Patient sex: M
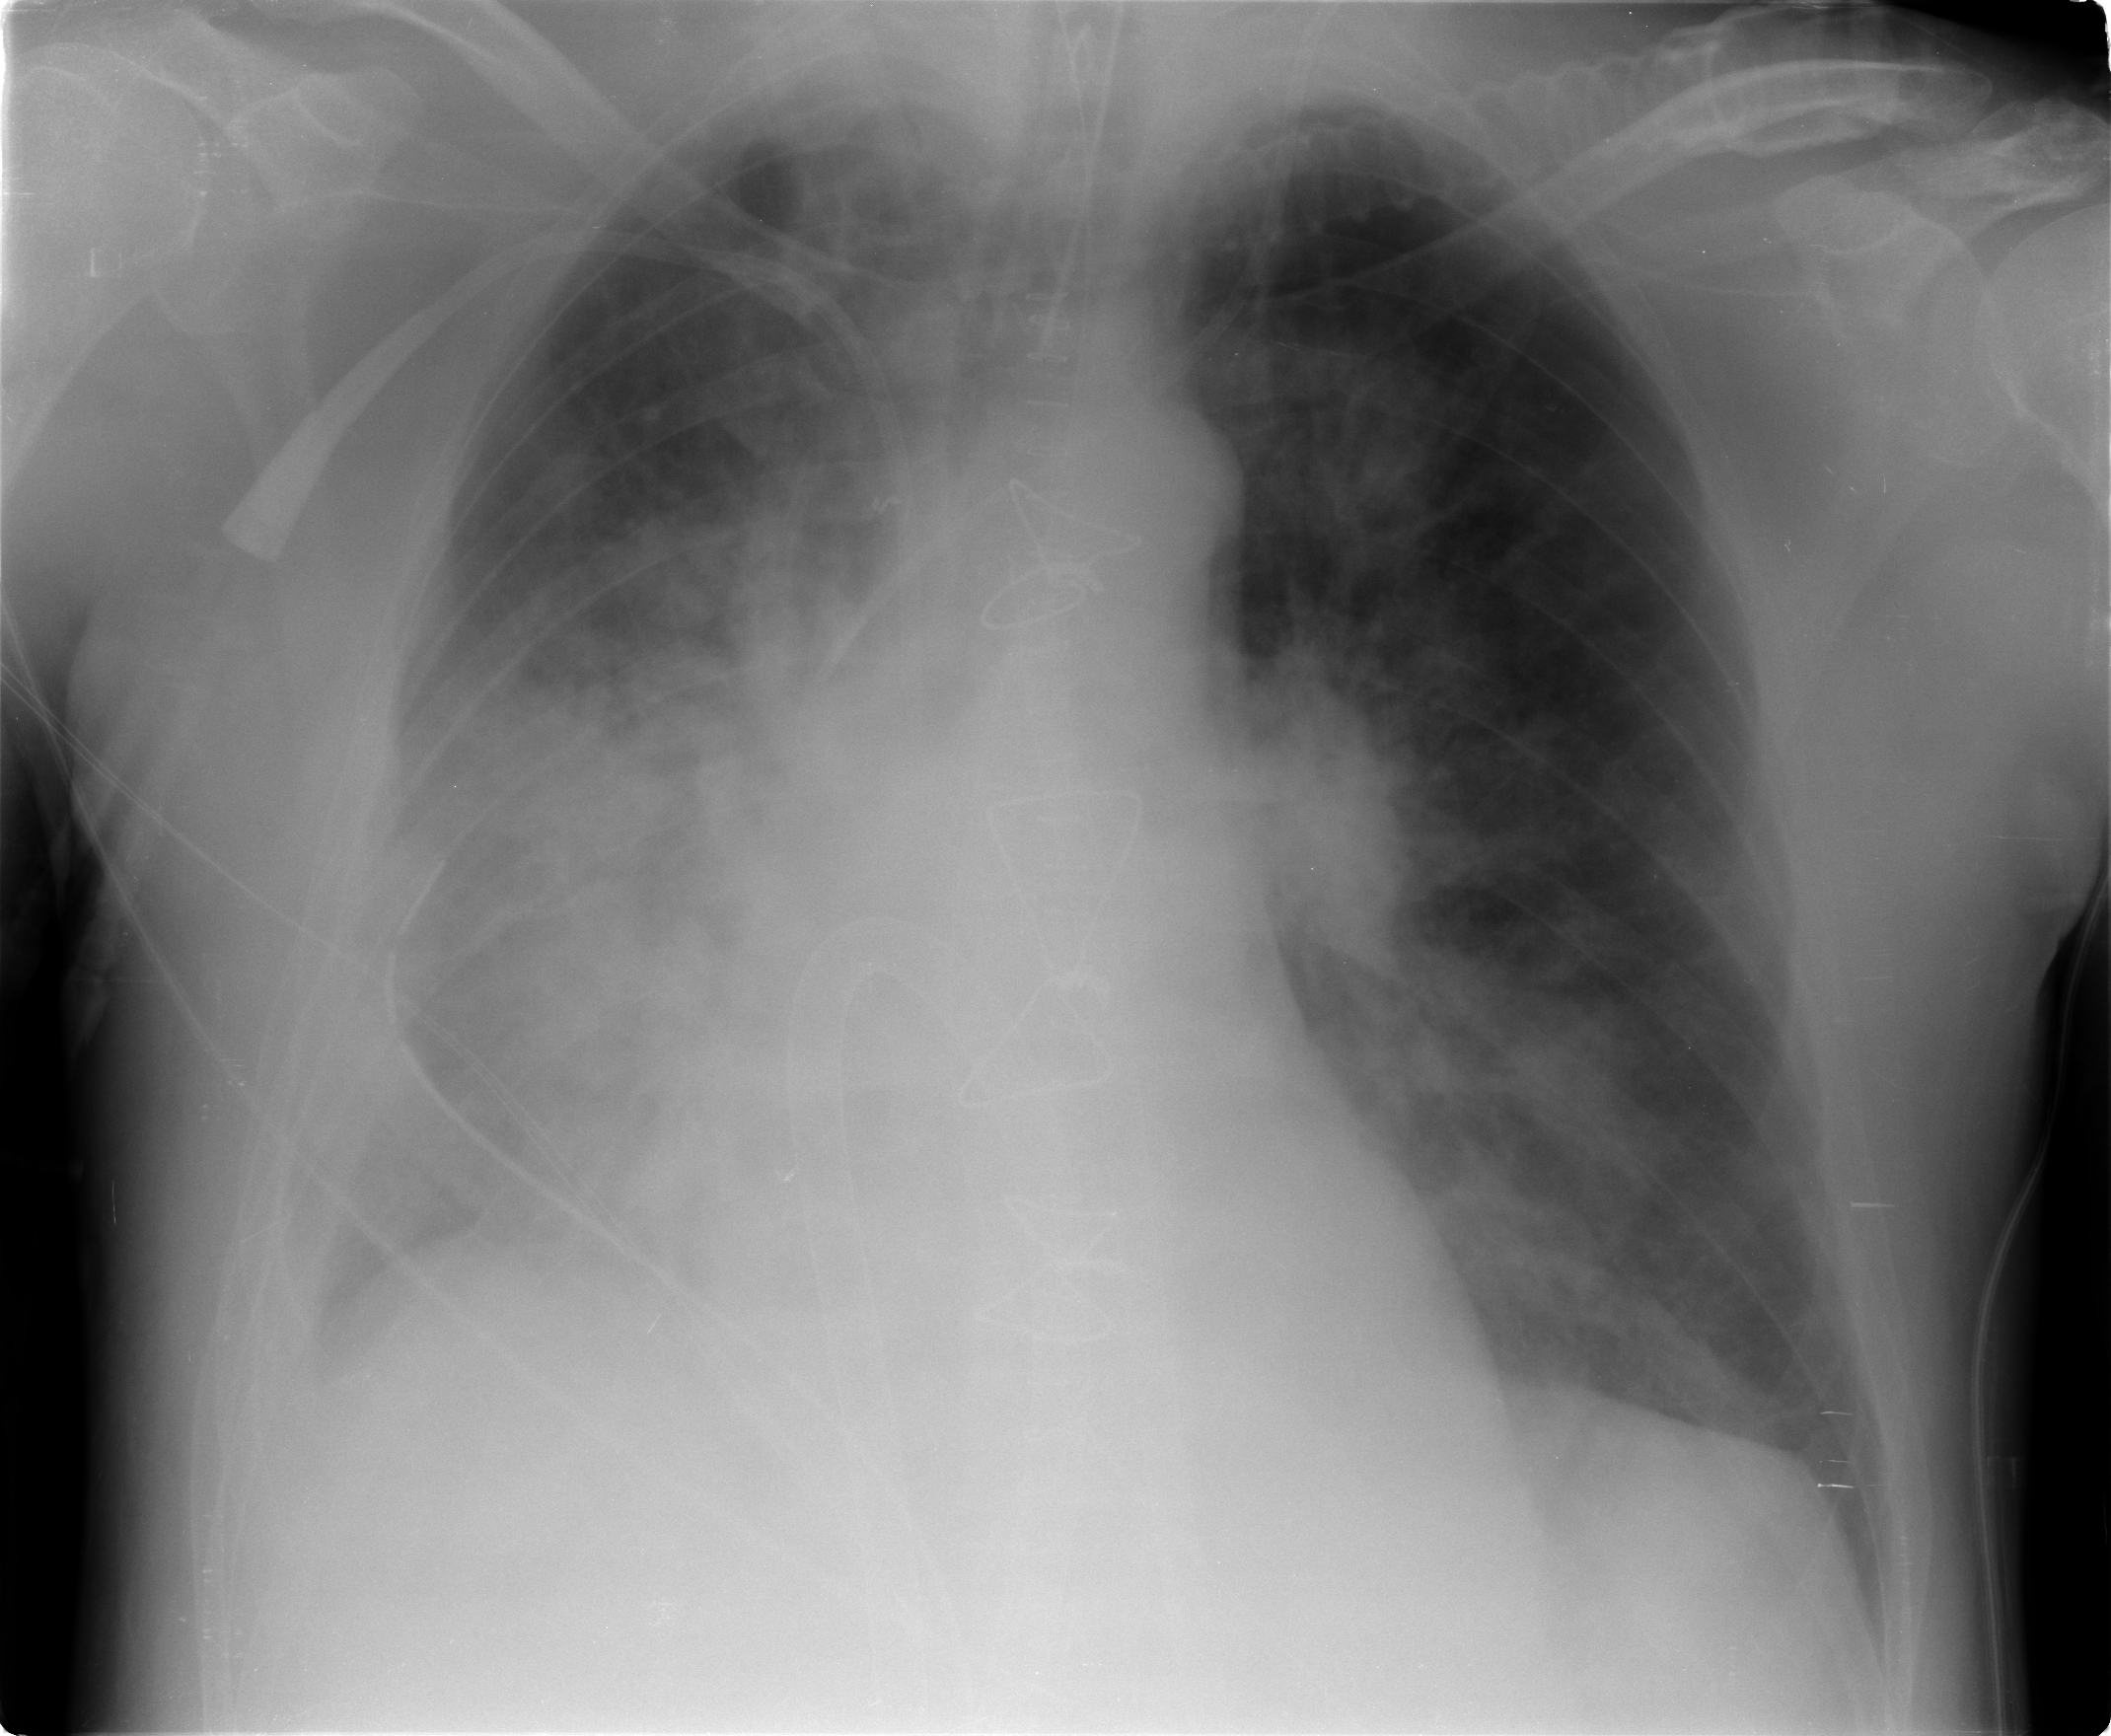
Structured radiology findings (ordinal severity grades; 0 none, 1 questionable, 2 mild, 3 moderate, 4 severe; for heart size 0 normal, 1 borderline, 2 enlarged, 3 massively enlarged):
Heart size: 0
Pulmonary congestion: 3
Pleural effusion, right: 3
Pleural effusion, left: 0
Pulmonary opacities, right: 2
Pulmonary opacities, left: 2
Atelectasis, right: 3
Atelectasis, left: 2